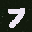
Label: 7